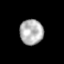
Tissue: lung
Cell type: Endothelial cells
Senescence score: 0.5772
Nuclear area (px): 582
Mean DAPI intensity: 178.155